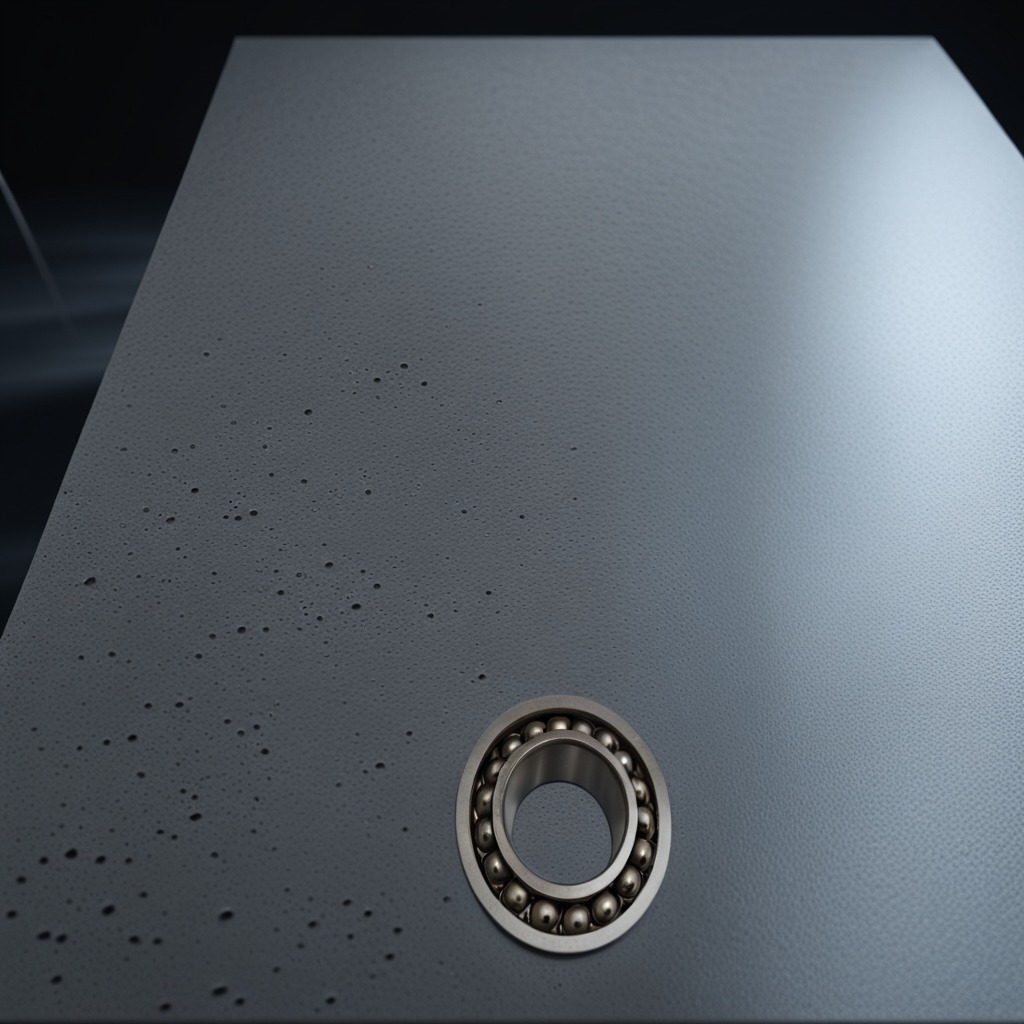
A metal ball bearing lies on the clean granite table inside a workshop at night.